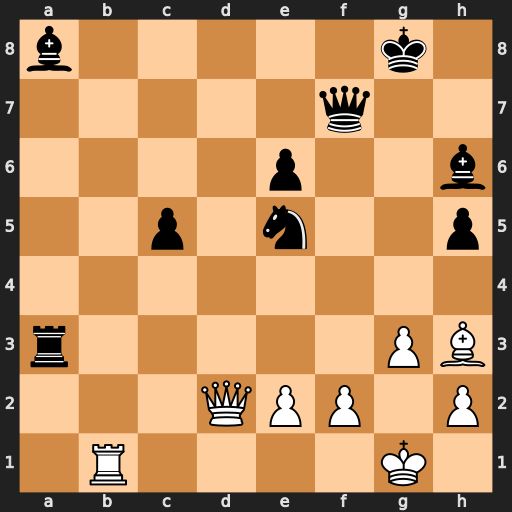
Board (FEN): b5k1/5q2/4p2b/2p1n2p/8/r5PB/3QPP1P/1R4K1
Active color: w
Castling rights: -
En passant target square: -
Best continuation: Qxh6 Qe8 Bxe6+